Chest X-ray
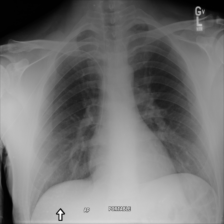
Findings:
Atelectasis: negative
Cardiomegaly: negative
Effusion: negative
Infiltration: negative
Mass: positive
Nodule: negative
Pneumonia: negative
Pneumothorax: negative
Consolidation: negative
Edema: negative
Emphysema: negative
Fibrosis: negative
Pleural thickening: negative
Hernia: negative